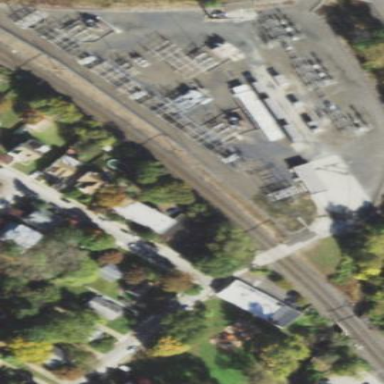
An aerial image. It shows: Substation with power facilities.